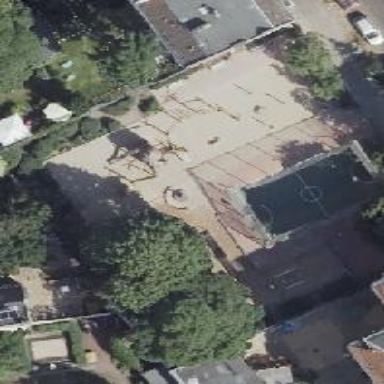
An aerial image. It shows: Climbing wall in the playground.